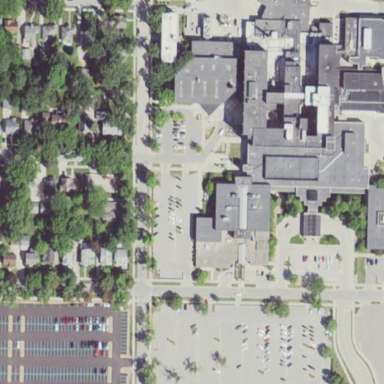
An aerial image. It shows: Hospital building.